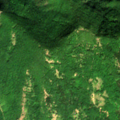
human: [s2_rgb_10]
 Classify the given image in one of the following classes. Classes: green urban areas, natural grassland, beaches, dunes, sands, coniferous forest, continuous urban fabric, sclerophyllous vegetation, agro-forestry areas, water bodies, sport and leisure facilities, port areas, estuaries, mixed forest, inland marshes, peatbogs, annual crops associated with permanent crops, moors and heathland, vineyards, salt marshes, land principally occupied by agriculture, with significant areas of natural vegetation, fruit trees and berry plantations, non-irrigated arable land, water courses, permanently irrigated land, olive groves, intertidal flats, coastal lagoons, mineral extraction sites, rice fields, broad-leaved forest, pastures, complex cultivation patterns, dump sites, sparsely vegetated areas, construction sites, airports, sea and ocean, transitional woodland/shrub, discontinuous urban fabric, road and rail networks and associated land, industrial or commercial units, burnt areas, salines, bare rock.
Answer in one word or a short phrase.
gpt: broad-leaved forest, mixed forest, transitional woodland/shrub